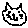
Label: cat